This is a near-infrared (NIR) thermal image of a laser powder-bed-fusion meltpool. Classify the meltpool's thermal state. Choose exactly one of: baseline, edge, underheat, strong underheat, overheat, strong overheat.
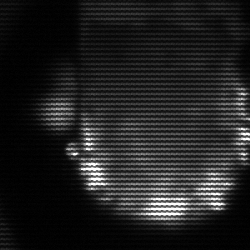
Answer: baseline